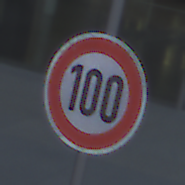
Verkehrszeichen: Geschwindigkeit100
Umgebung: Outdoor, Urban
Tageszeit: SunriseSunset
Wetter: PartlyCloudy
Licht: Natural
Jahreszeit: NotSpecified
Kontrast: MediumContrast